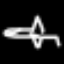
Label: airplane